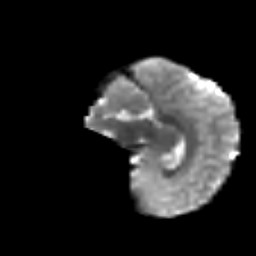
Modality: T2w
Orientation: sagittal
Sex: male
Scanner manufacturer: siemens
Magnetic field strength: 3 T
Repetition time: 5 s
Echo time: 0.071 s